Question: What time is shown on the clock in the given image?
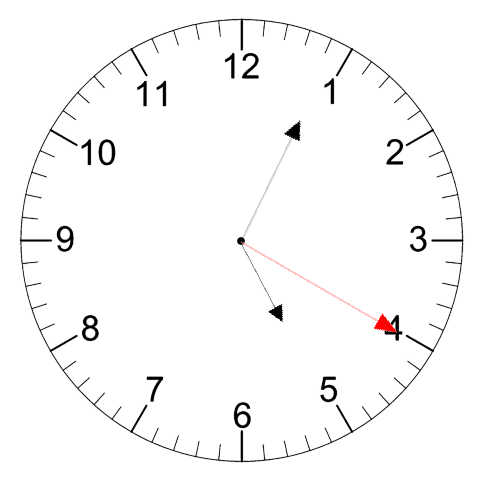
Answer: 05:04:20